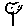
Label: tree